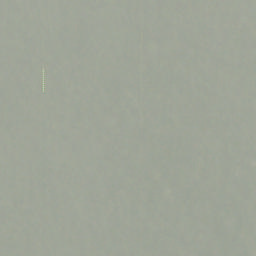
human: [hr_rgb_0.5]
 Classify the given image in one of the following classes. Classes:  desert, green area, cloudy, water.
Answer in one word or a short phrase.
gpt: cloudy